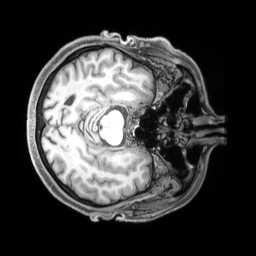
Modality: T1w
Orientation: axial
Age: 65
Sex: male
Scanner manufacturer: siemens
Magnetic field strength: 3 T
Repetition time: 1.97 s
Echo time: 0.00206 s